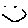
Label: smiley face